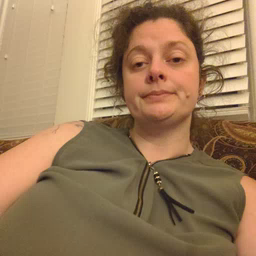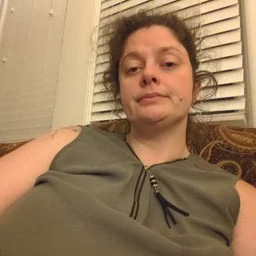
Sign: glasswindow